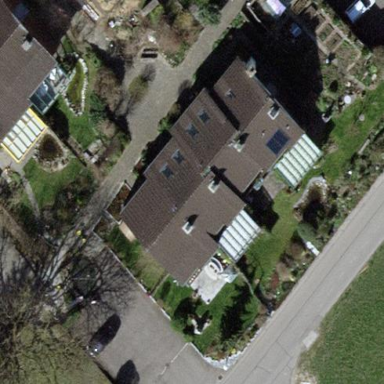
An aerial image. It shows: Terrace-style building with gabled roof.